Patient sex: F
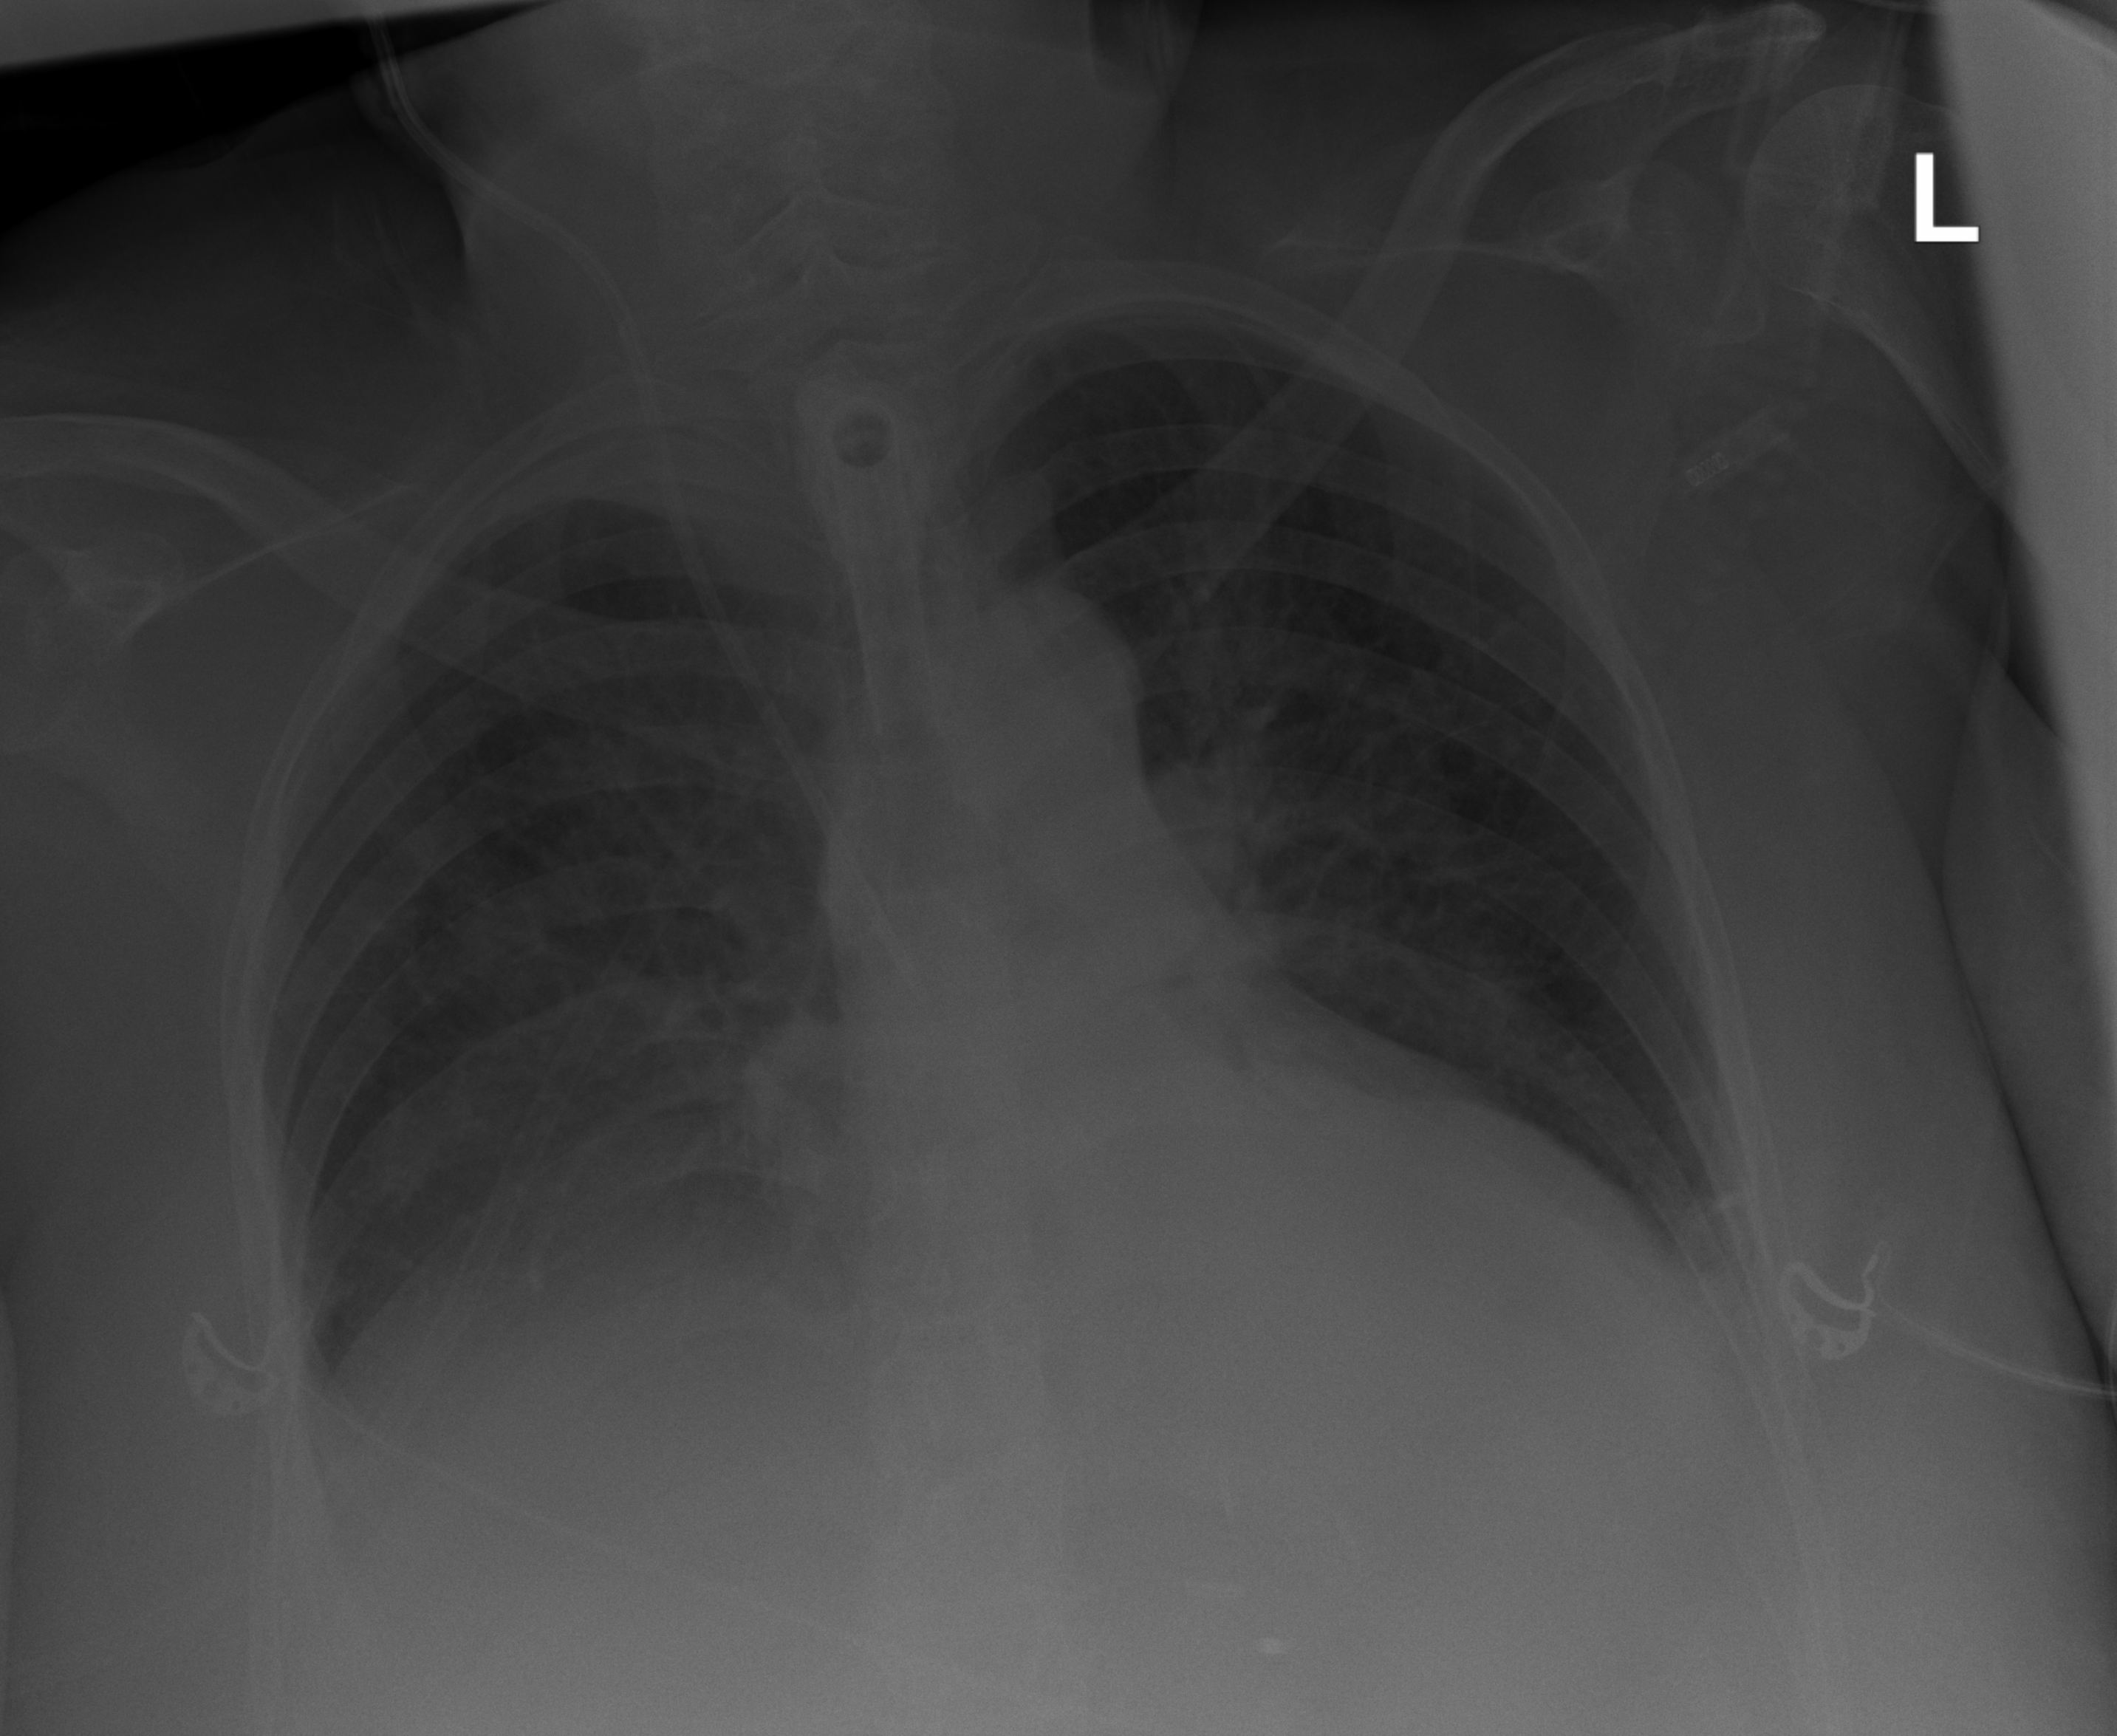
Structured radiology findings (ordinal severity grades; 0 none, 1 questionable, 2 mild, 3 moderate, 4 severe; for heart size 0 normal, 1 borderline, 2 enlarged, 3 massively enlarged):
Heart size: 1
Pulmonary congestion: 0
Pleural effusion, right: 2
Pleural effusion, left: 2
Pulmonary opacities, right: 0
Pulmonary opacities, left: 0
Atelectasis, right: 2
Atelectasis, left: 2